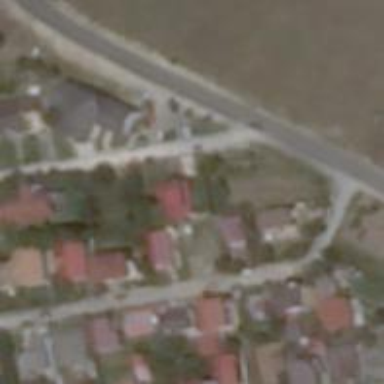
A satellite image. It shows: Residential road.